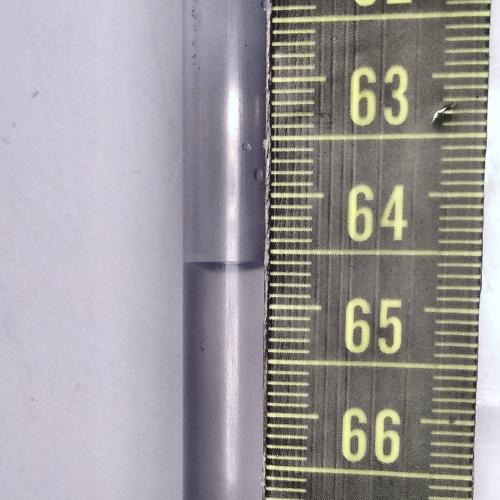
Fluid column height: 64.7 cm